Question: For very heavy-tailed data of both positive and negative sign, I sometimes like to see all the data on a plot without hiding structure in the unit interval.
When plotting with Matplotlib in Python, I can achieve this by selecting a <URL>, which uses a logarithmic transform outside some interval, and linear plotting inside it.
Previously in R I have constructed similar behavior by transforming the data with an <URL>.

Now, I am faced with a bunch of data where the subsetting in <URL> would be highly convenient. I don't want to use Matplotlib because of the subsetting, but I sure am missing !
## Edit:
I see that <URL>. Automatically choosing tick mark and label placing still looks pretty hard to do nicely though. Some combination of 'log_breaks' and 'cbreaks' perhaps?
## Edit 2:
The following code is not too bad
'''
sinh.scaled <- function(x,scale=1){ sinh(x)*scale }
asinh.scaled <- function(x,scale=1) { asinh(x/scale) }
asinh_breaks <- function (n = 5, scale = 1, base=10)
{
function(x) {
log_breaks.callable <- log_breaks(n=n,base=base)
rng <- rng <- range(x, na.rm = TRUE)
minx <- floor(rng[1])
maxx <- ceiling(rng[2])
if (maxx == minx)
return(sinh.scaled(minx, scale=scale))
big.vals <- 0
if (minx < (-scale)) {
big.vals = big.vals + 1
}
if (maxx>scale) {
big.vals = big.vals + 1
}
brk <- c()
if (minx < (-scale)) {
rbrk <- log_breaks.callable( c(-min(maxx,-scale), -minx ) )
rbrk <- -rev(rbrk)
brk <- c(brk,rbrk)
}
if ( !(minx>scale | maxx<(-scale)) ) {
rng <- c(max(minx,-scale), min(maxx,scale))
minc <- floor(rng[1])
maxc <- ceiling(rng[2])
by <- floor((maxc - minc)/(n-big.vals)) + 1
cb <- seq(minc, maxc, by = by)
brk <- c(brk,cb)
}
if (maxx>scale) {
brk <- c(brk,log_breaks.callable( c(max(minx,scale), maxx )))
}
brk
}
}
asinh_trans <- function(scale = 1) {
trans <- function(x) asinh.scaled(x, scale)
inv <- function(x) sinh.scaled(x, scale)
trans_new(paste0("asinh-", format(scale)), trans, inv,
asinh_breaks(scale = scale),
domain = c(-Inf, Inf))
}
'''
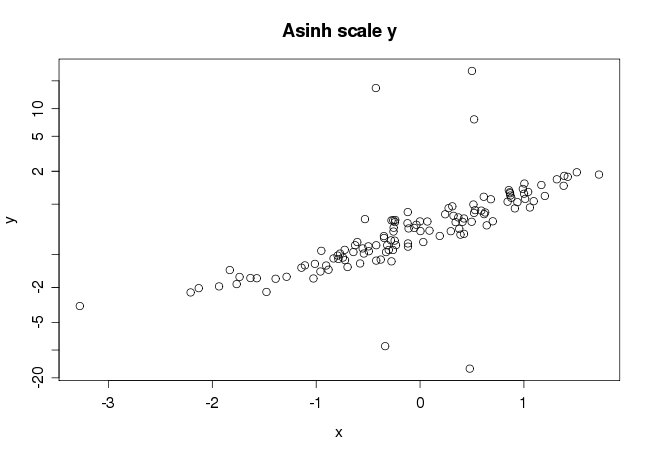
Answer: A solution based on the package 'scales' and inspired by Brian Diggs' post mentioned by @Dennis:
'''
symlog_trans <- function(base = 10, thr = 1, scale = 1){
trans <- function(x)
ifelse(abs(x) < thr, x, sign(x) *
(thr + scale * suppressWarnings(log(sign(x) * x / thr, base))))
inv <- function(x)
ifelse(abs(x) < thr, x, sign(x) *
base^((sign(x) * x - thr) / scale) * thr)
breaks <- function(x){
sgn <- sign(x[which.max(abs(x))])
if(all(abs(x) < thr))
pretty_breaks()(x)
else if(prod(x) >= 0){
if(min(abs(x)) < thr)
sgn * unique(c(pretty_breaks()(c(min(abs(x)), thr)),
log_breaks(base)(c(max(abs(x)), thr))))
else
sgn * log_breaks(base)(sgn * x)
} else {
if(min(abs(x)) < thr)
unique(c(sgn * log_breaks()(c(max(abs(x)), thr)),
pretty_breaks()(c(sgn * thr, x[which.min(abs(x))]))))
else
unique(c(-log_breaks(base)(c(thr, -x[1])),
pretty_breaks()(c(-thr, thr)),
log_breaks(base)(c(thr, x[2]))))
}
}
trans_new(paste("symlog", thr, base, scale, sep = "-"), trans, inv, breaks)
}
'''
I am not sure whether the impact of a parameter 'scale' is the same as in Python, but here are a couple of comparisons (see Python version <URL>:
'''
data <- data.frame(x = seq(-50, 50, 0.01), y = seq(0, 100, 0.01))
data$y2 <- sin(data$x / 3)
# symlogx
ggplot(data, aes(x, y)) + geom_line() + theme_bw() +
scale_x_continuous(trans = symlog_trans())
'''

'''
# symlogy
ggplot(data, aes(y, x)) + geom_line() + theme_bw()
scale_y_continuous(trans="symlog")
'''

'''
# symlog both, threshold = 0.015 for y
# not too pretty because of too many breaks in short interval
ggplot(data, aes(x, y2)) + geom_line() + theme_bw()
scale_y_continuous(trans=symlog_trans(thr = 0.015)) +
scale_x_continuous(trans = "symlog")
'''

'''
# Again symlog both, threshold = 0.15 for y
ggplot(data, aes(x, y2)) + geom_line() + theme_bw()
scale_y_continuous(trans=symlog_trans(thr = 0.15)) +
scale_x_continuous(trans = "symlog")
'''